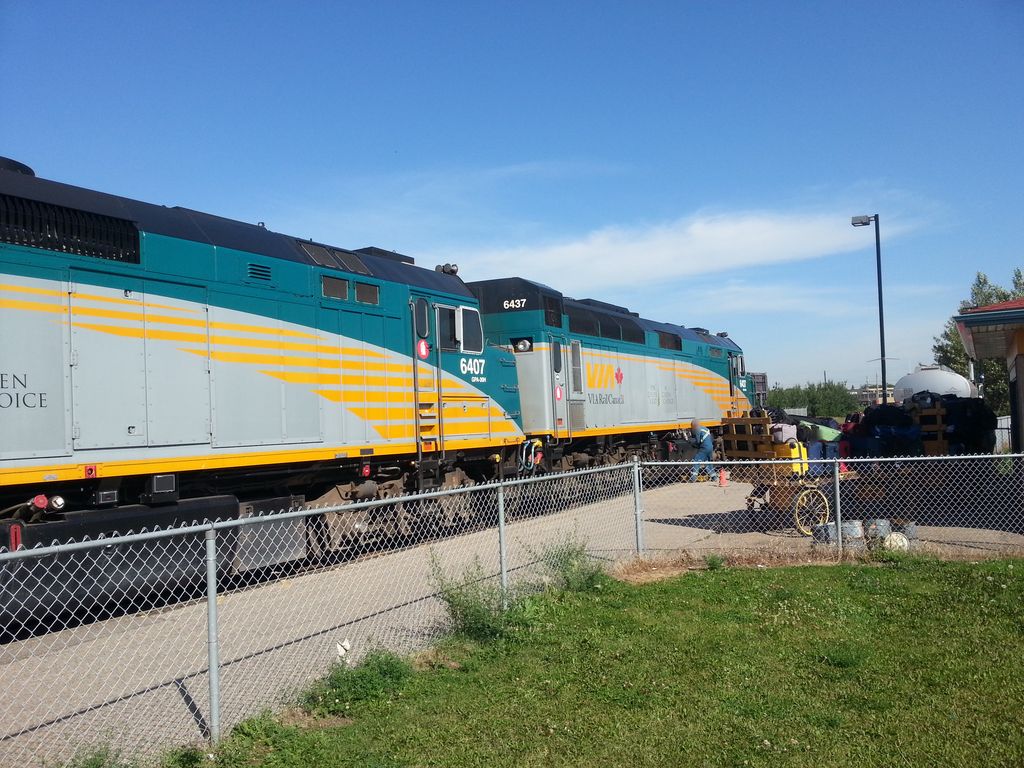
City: edmonton